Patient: sex M, age 29
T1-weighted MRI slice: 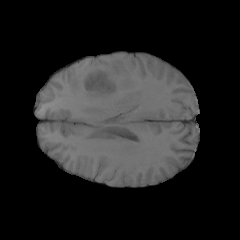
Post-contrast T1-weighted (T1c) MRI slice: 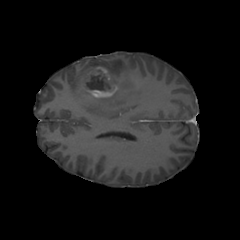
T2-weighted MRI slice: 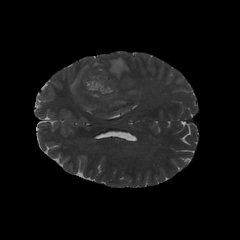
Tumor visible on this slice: yes
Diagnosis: Glioblastoma, IDH-wildtype
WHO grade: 4